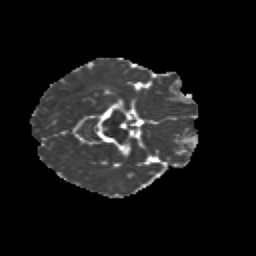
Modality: MD
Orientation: axial
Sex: male
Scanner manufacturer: siemens
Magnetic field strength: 3 T
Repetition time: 5 s
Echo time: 0.071 s